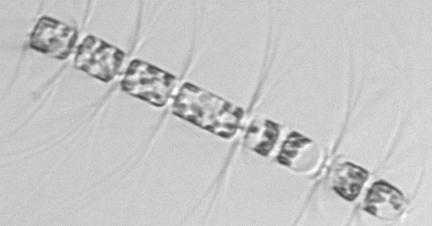
Label: Bacteriastrum